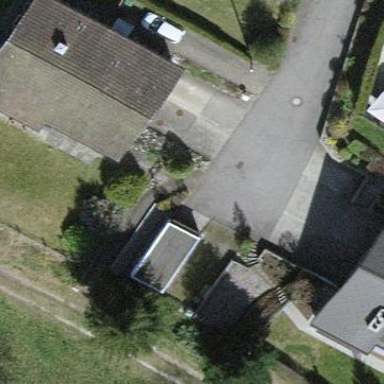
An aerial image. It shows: Detached building.